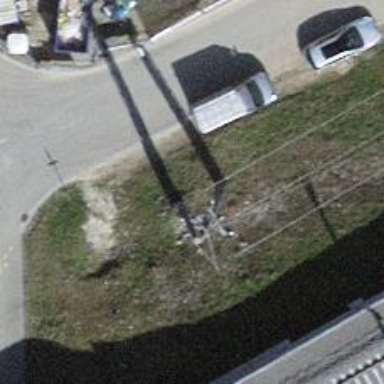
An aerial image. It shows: Power pole.